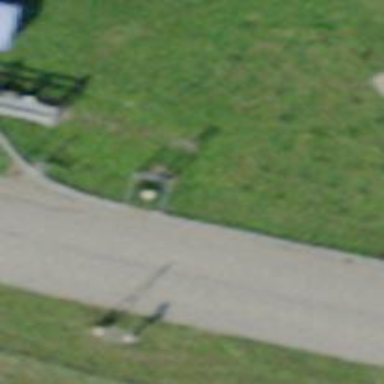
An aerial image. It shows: Fence with chain link type.